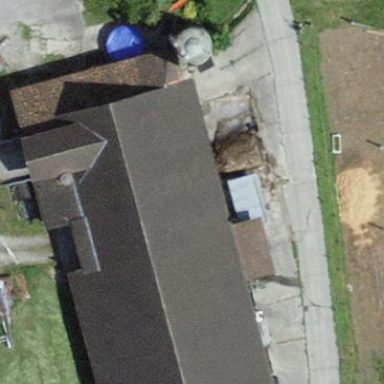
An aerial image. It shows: Farm building.